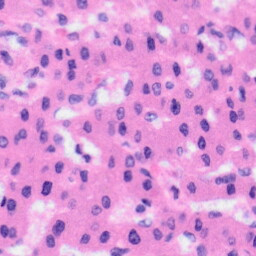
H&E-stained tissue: Liver